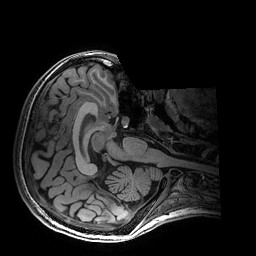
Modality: T1w
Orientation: axial
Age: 20
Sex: female
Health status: healthy
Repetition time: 2.53 s
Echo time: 0.0034 s